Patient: sex M, age 76
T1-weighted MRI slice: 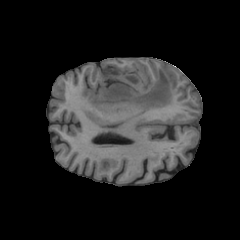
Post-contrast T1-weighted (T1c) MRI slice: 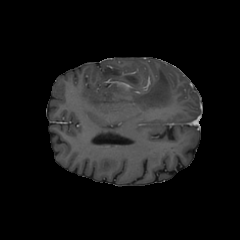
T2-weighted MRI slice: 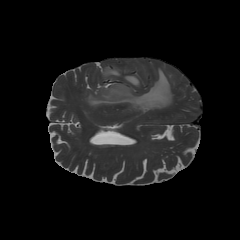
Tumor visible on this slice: yes
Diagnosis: Glioblastoma, IDH-wildtype
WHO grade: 4